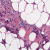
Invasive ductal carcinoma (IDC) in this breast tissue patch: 1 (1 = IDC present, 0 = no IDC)